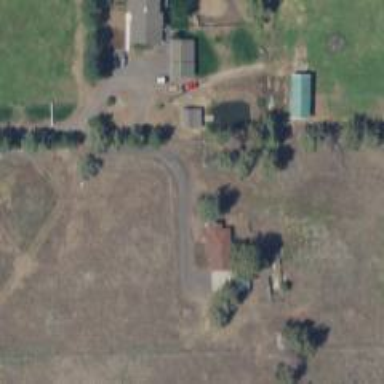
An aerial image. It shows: Driveway for service vehicles.